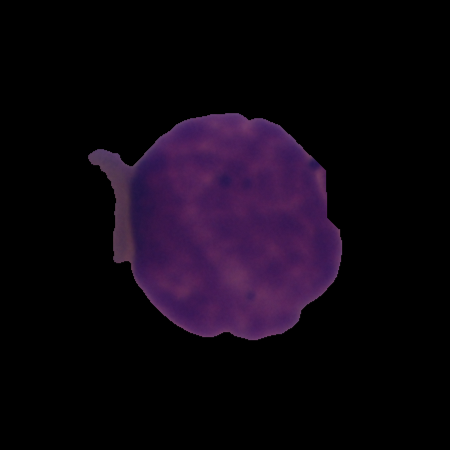
Label: cancer